Question: I have a <PHONE> rows of data in a spreadsheet that changes daily. I would like to highlight any row that contains such as '000000000000053851' in the R column. I had tried conditional formatting using this formula:
> =OR($R1="000000000000549543",$R1="000000000000267294,$R1="000000000000053851")
but it seems to highlight a few rows that are blank in column R also.
Using the same numbers highlighted in column R, I would like to have an alternate number and possibly other data pasted into the corresponding row in column S. Each number has a unique alternate number and data to go along with it. This is how I picture a line may look with the highlighting and alternate data next to it:

I intend to record a macro using a few of the different steps that are likely required to do this. Any way, whether conditional formatting or an array formula, would be great to help with this.
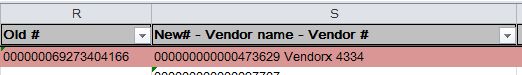
Answer: For the sample provided, a CF rule of:
'''
=LEFT(R1,12)="<PHONE>"
'''
applied to ColumnR will format the sample and if you wish the cell immediately to the right. It will not highlight blank cells.
HOME > Styles - Conditional Formatting, New Rule..., and , enter formula from above and with Fill red, OK, OK.
If you want the cell to the right to be formatted also, select ColumnsR:S instead of just ColumnR and change 'R1' in the formula to '$R1'.
For the cell to the right you provide few details but <URL> in conjunction with a two-column table should suit. Column on the left being the ColumnR value, with the right-hand column for the same row the ColumnS value required. This table could be placed almost anywhere.
This could all be done with Record Macro.